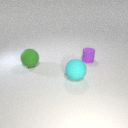
large green rubber sphere to the left of large cyan rubber sphere